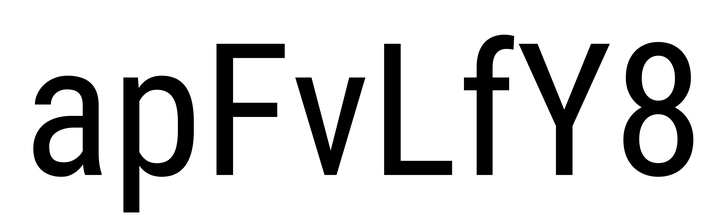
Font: Roboto_Condensed_Regular